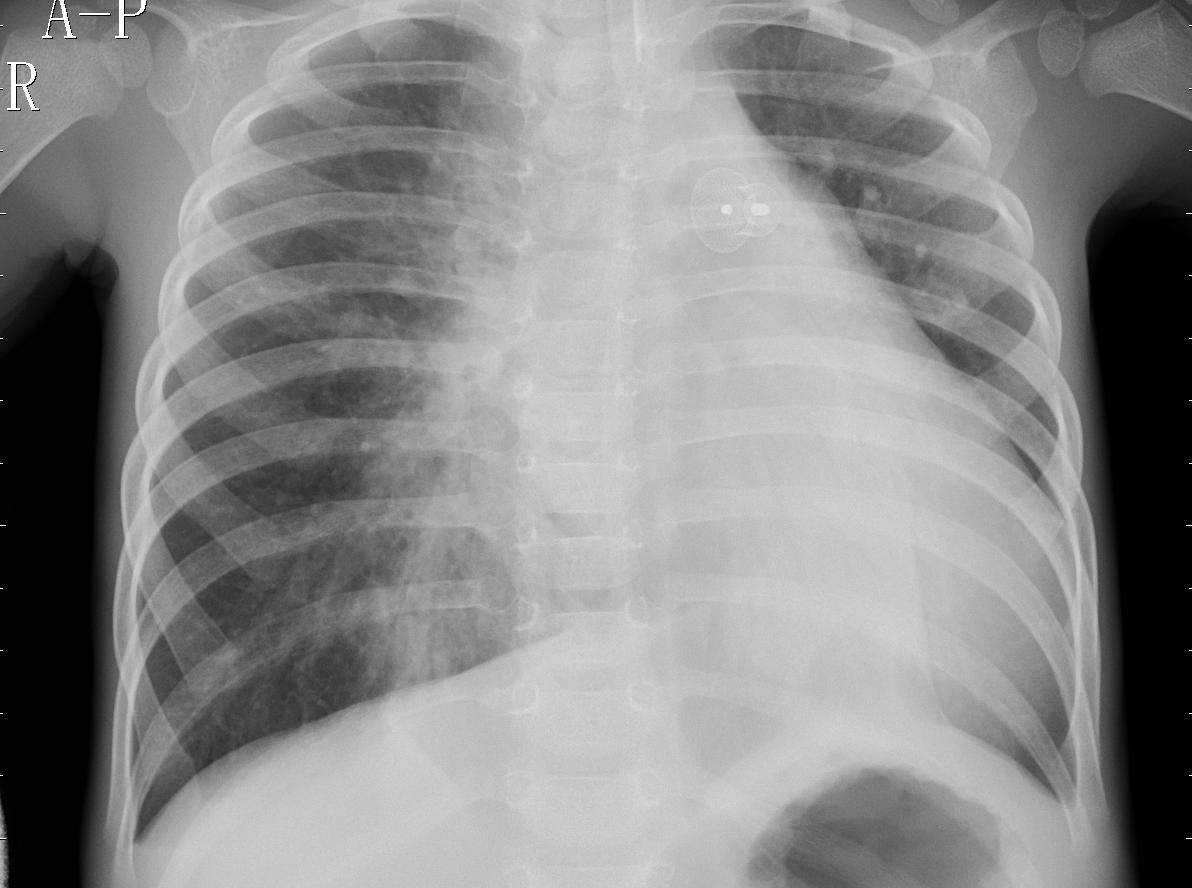
Diagnosis: PNEUMONIA